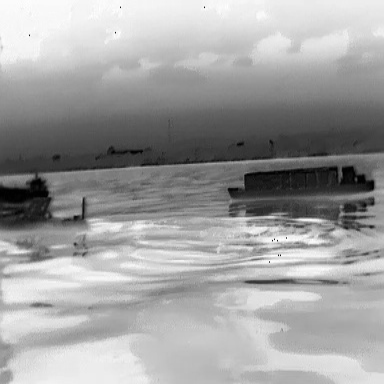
There is a liner in the infrared image.